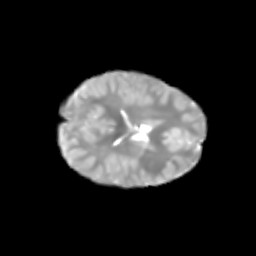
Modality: T2w
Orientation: axial
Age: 6
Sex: male
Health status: healthy